Interaction volume radius: 10 \u00c5
Interaction volume height: 50 \u00c5
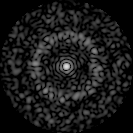
Disorder parameter: 0.8285